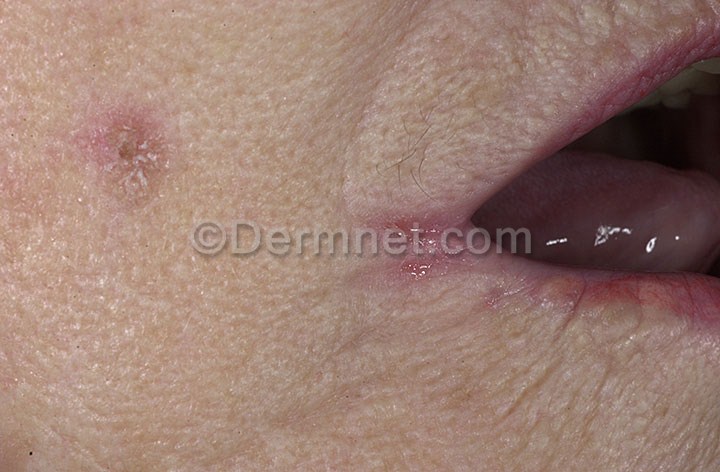
Disease: Tinea Ringworm Candidiasis and other Fungal Infections